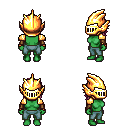
a pixel art fantasy rpg character, female body template, orc, green skin, gold arm armor, teal pants, white blonde long bangs hairstyle, gold helm, leather bracers, four views (front, back, left, right), 2x2 character sprite sheet, small pixel art, hard edges, no anti-aliasing